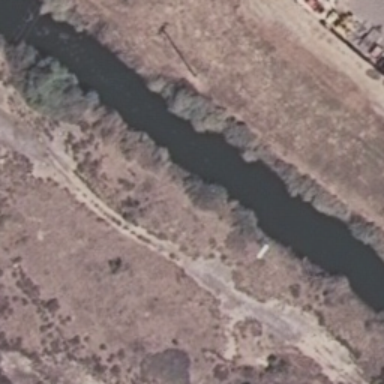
It is a river with some plants on both banks of the river .